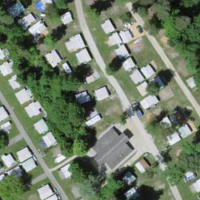
EUNIS habitat code: 53
Species observed at this site:
Nuphar lutea